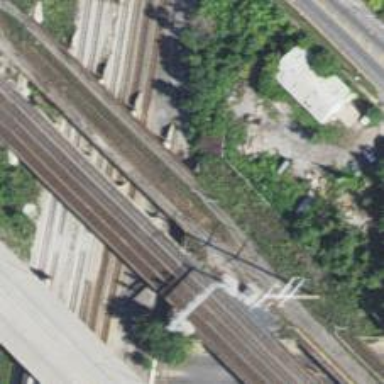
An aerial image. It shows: Abandoned railway.